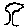
Label: tree